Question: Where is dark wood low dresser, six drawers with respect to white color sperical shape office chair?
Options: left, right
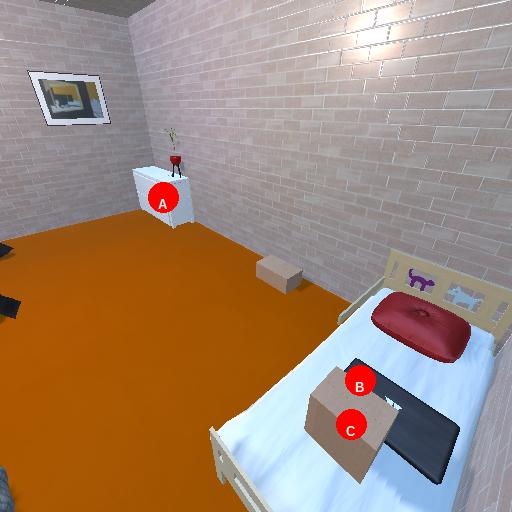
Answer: left